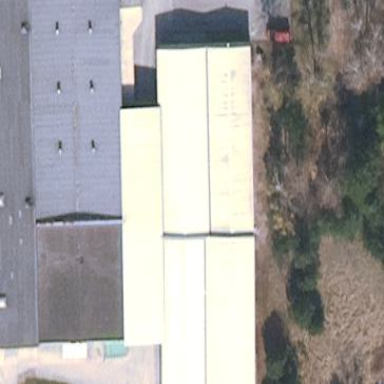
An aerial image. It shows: Industrial building.